This is a demodulated (Hilbert-envelope) spectrum computed from a bearing vibration snapshot; the dashed markers indicate where each bearing fault type would appear (BPFO, BPFI, BSF, FTF). What is the most likely bearing condition (normal, inner_race, outer_race, ball)?
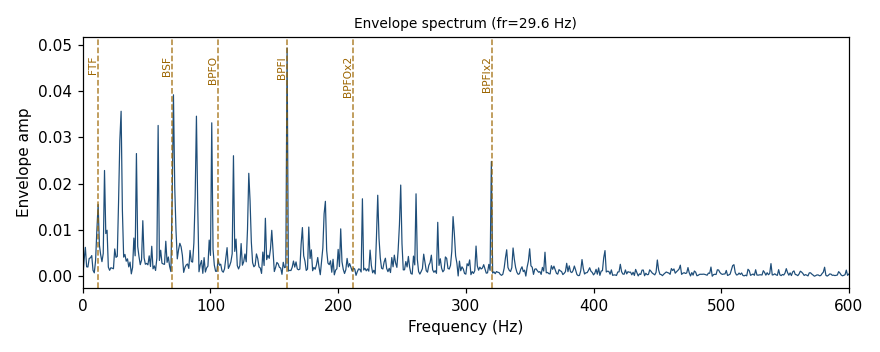
Answer: inner_race